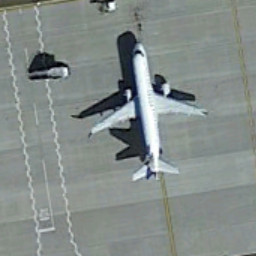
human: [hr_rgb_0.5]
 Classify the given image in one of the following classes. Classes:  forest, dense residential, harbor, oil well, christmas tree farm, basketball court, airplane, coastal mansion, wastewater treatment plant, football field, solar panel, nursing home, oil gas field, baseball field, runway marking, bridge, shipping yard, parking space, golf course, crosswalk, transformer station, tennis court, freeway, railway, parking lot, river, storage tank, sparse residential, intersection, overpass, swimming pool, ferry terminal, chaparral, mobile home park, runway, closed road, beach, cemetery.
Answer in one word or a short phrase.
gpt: airplane